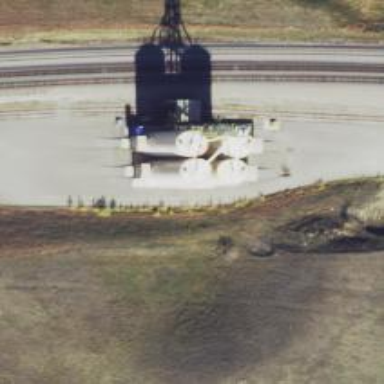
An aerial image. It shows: Silo.